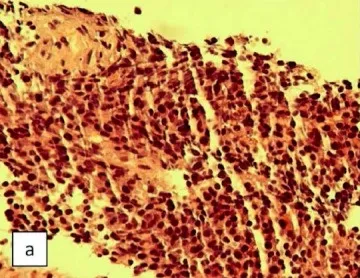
A. Hematoxylin and eosion stain (40x): Small cell carcinoma showing sheets of small rounded cells with hyperchromatic nuclei and scanty cytoplasm.
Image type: pathology (h&e)